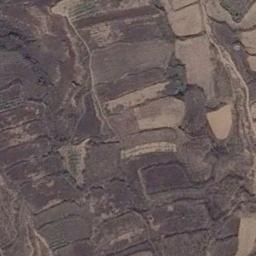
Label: terrace